RGB frame:
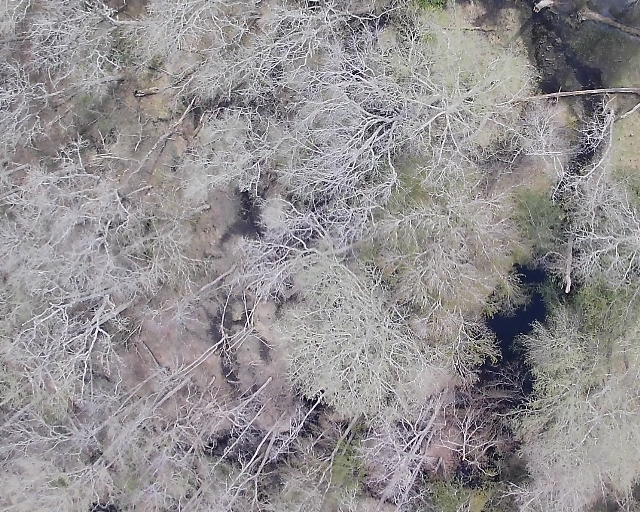
Thermal frame:
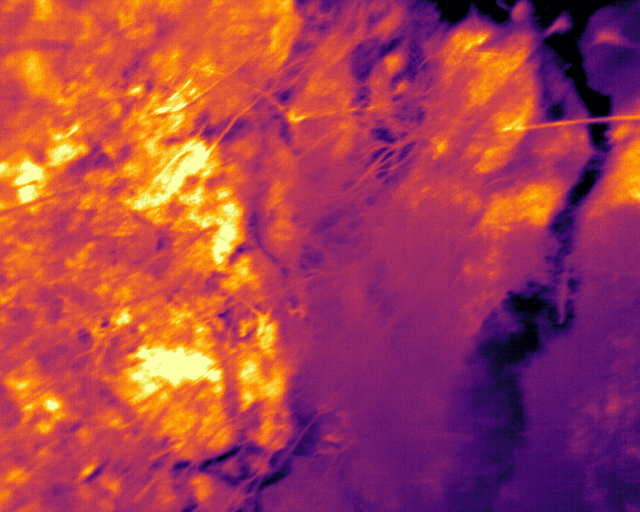
Captured: 2026-02-26 03:47:03
Pixels at or above 80 °C: 0 (fraction of frame: 0)